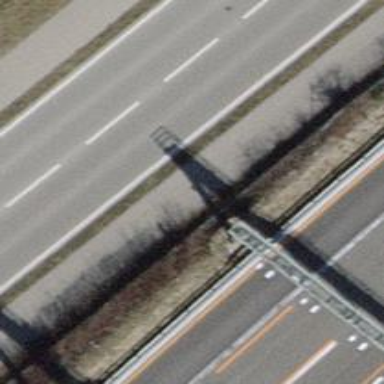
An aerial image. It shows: Toll gantry structure.